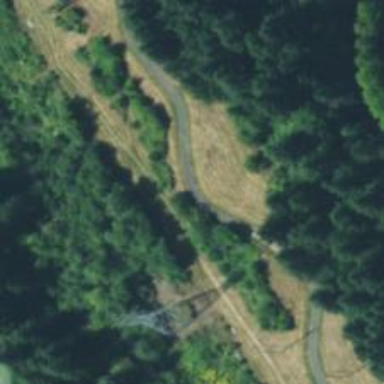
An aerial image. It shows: Asphalt cycleway.